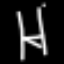
Label: chair